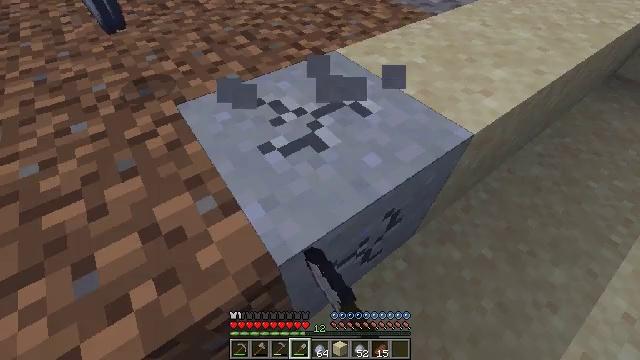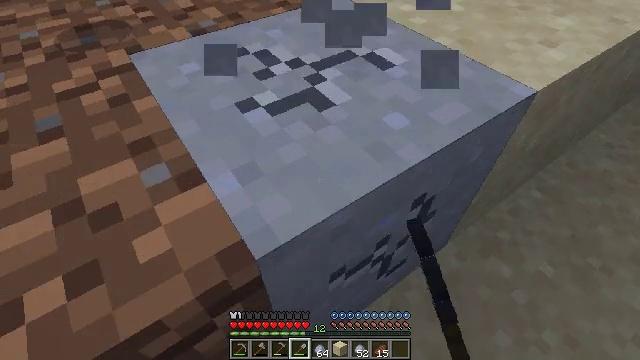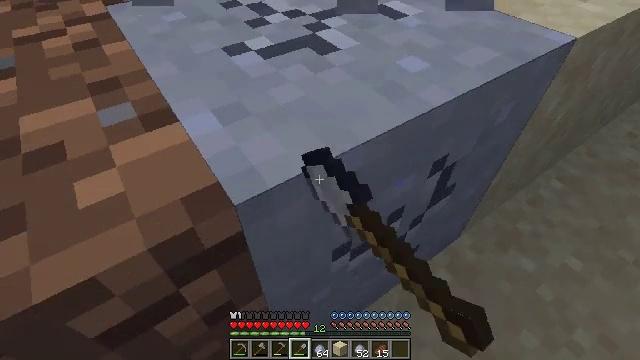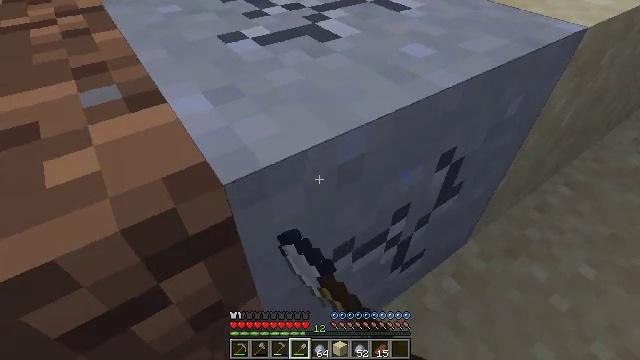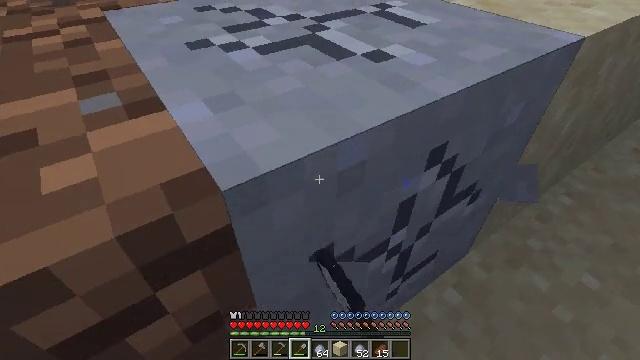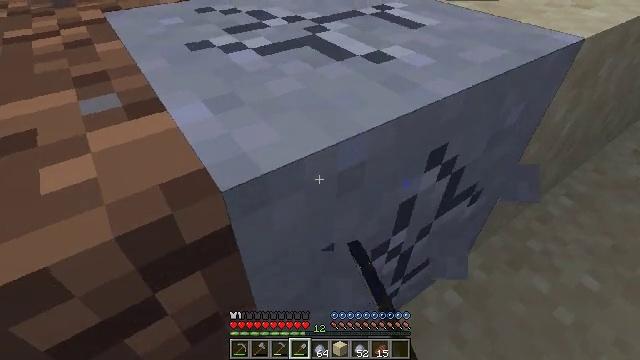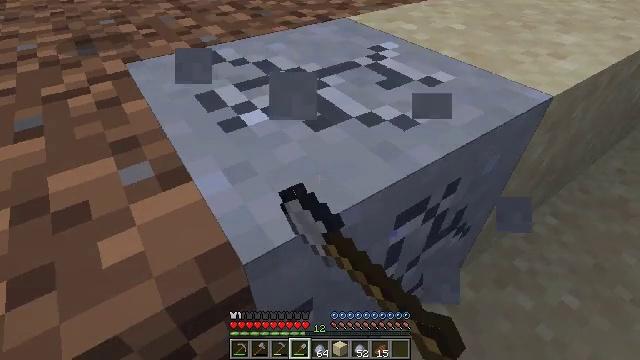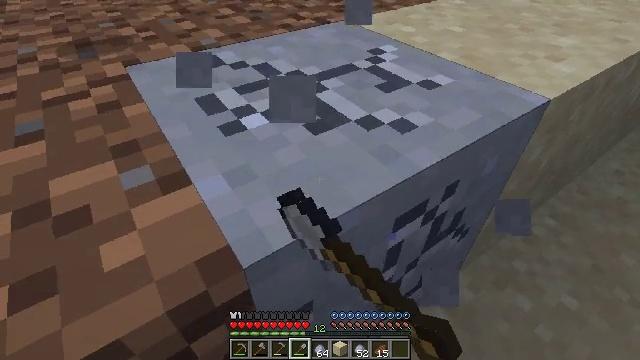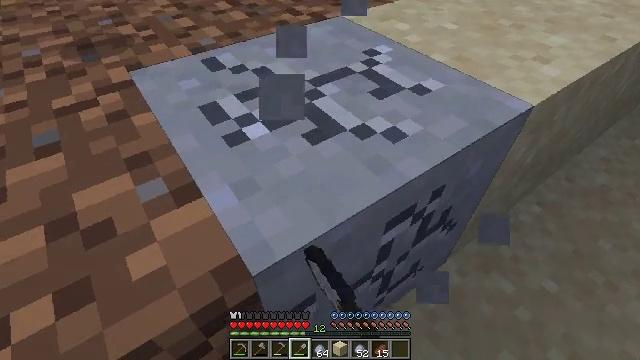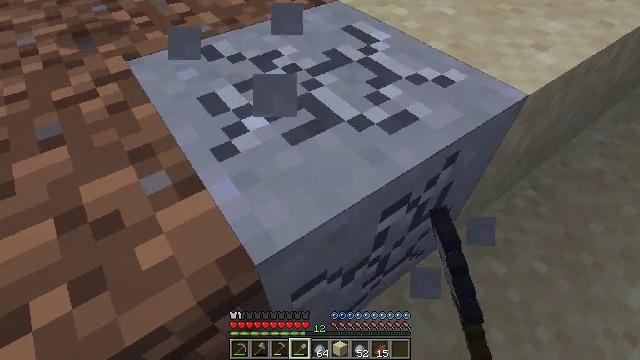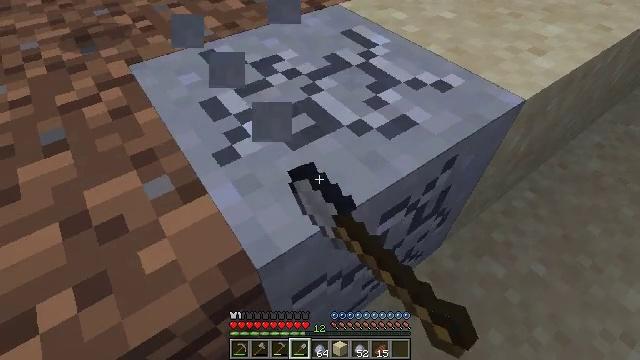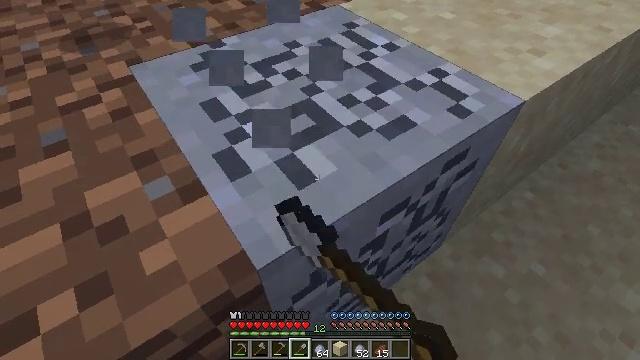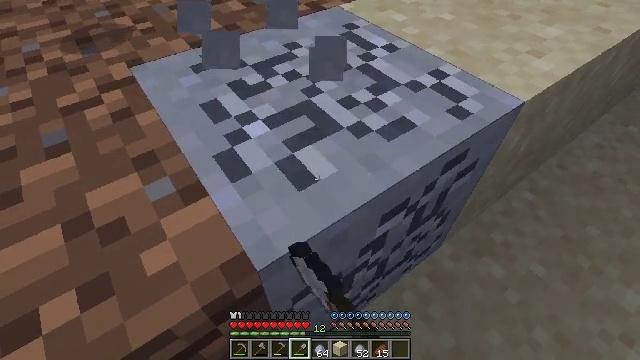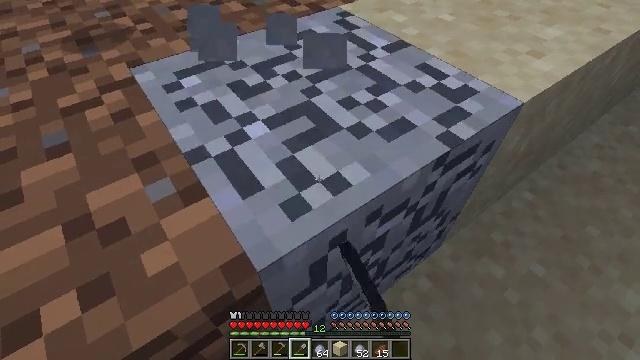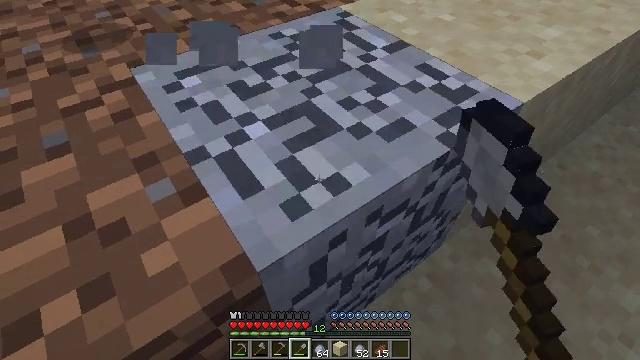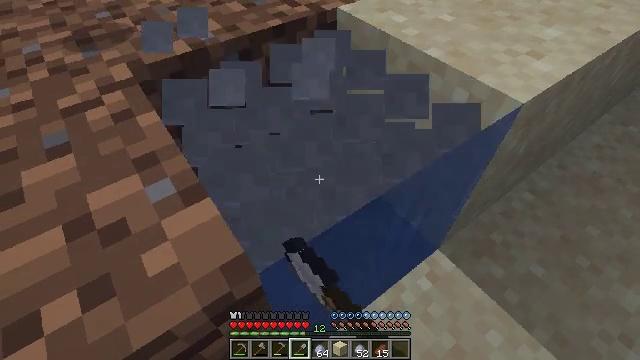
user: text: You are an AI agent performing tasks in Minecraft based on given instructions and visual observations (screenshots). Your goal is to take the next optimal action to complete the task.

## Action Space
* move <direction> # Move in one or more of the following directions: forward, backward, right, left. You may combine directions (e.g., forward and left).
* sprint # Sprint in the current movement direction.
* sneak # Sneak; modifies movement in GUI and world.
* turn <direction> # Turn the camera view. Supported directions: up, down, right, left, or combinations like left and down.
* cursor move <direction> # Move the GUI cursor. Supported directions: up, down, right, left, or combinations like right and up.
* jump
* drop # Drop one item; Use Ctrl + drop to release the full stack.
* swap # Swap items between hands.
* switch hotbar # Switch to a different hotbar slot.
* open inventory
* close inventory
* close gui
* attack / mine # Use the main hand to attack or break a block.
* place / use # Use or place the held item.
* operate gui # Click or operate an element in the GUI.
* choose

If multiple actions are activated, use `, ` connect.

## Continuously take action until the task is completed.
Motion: motion action
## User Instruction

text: Mine the clay from the riverbed.
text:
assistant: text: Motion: sneak, turn up, attack / mine
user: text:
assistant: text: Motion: sneak, turn up, attack / mine
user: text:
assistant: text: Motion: sneak, turn up, attack / mine
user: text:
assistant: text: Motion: turn up, attack / mine
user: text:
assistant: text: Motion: attack / mine
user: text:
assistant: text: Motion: attack / mine
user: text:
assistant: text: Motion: attack / mine
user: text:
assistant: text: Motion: turn down, attack / mine
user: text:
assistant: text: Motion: turn down, attack / mine
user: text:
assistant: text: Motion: attack / mine
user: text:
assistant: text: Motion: attack / mine
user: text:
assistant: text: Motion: attack / mine
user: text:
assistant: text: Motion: attack / mine
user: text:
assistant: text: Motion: attack / mine
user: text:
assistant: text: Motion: attack / mine
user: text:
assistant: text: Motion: attack / mine
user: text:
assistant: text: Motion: attack / mine
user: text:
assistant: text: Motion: move right
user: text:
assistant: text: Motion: move forward and move right, turn left and up
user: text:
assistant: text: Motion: move forward and move right, turn left and up
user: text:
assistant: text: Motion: move forward and move right, turn left and up
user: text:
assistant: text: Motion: move forward and move right, turn left and up
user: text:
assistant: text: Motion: move forward, turn left and up
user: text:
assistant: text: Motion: move forward, turn left and up
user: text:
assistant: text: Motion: move forward, turn left and up
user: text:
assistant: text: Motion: move forward, turn left and up
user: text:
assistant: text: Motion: move forward, turn left and up
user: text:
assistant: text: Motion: move forward
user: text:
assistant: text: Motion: move forward
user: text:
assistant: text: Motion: move forward